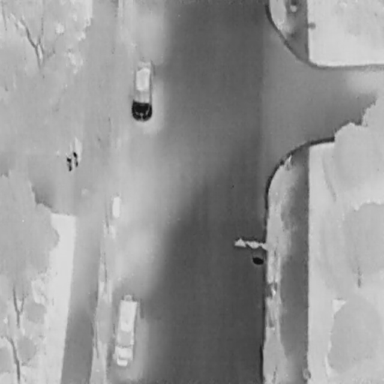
There are two People in the infrared image.